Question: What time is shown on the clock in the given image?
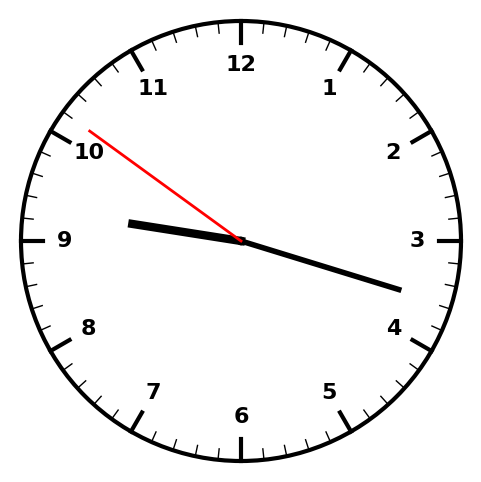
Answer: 09:17:51